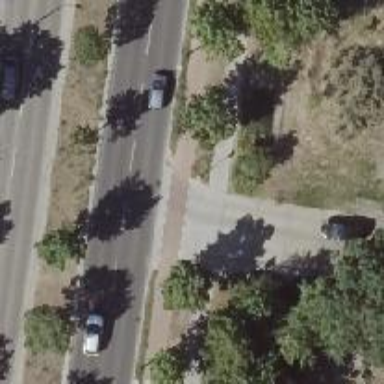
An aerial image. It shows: Residential road with concrete surface. There are separate sidewalks on both sides.